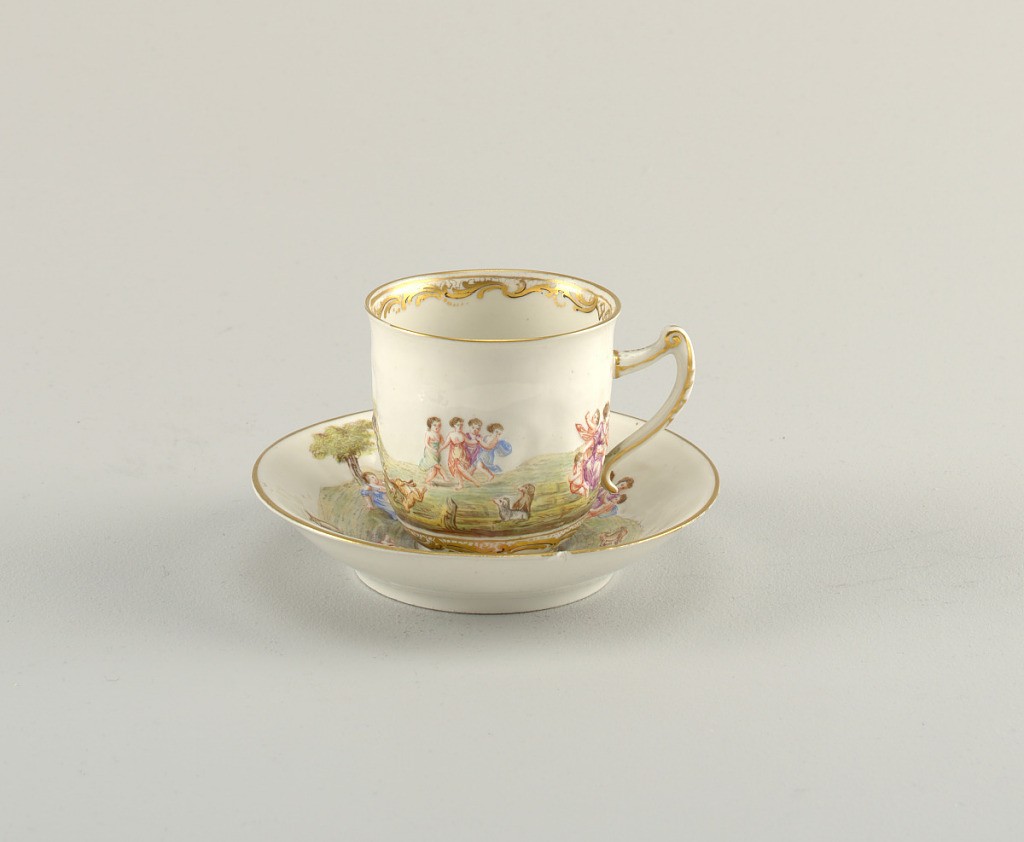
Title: Cup and Saucer
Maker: Capodimonte Porcelain Manufactory, Italian, 1743 – 1759
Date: mid- 18th–late 18th century
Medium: porcelain, vitreous enamel, gold
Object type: cup and saucer
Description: Curved, tall cup, with slightly flaring edge. Saucer curved. Figures and animals in landscape in polychrome relief on both cup and saucer. Scrolled band on base and inner edge of cup. Gold rim.